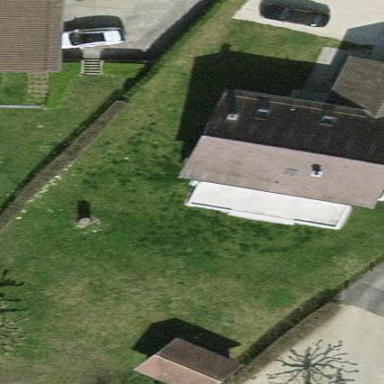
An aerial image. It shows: Simple and straightforward house.